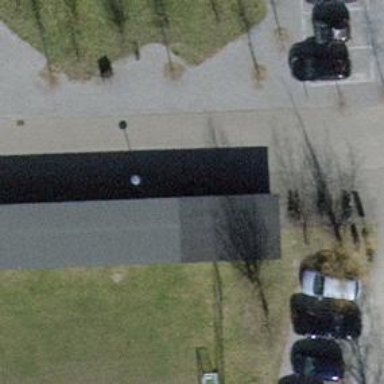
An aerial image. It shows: Bicycle parking facility.